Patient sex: F
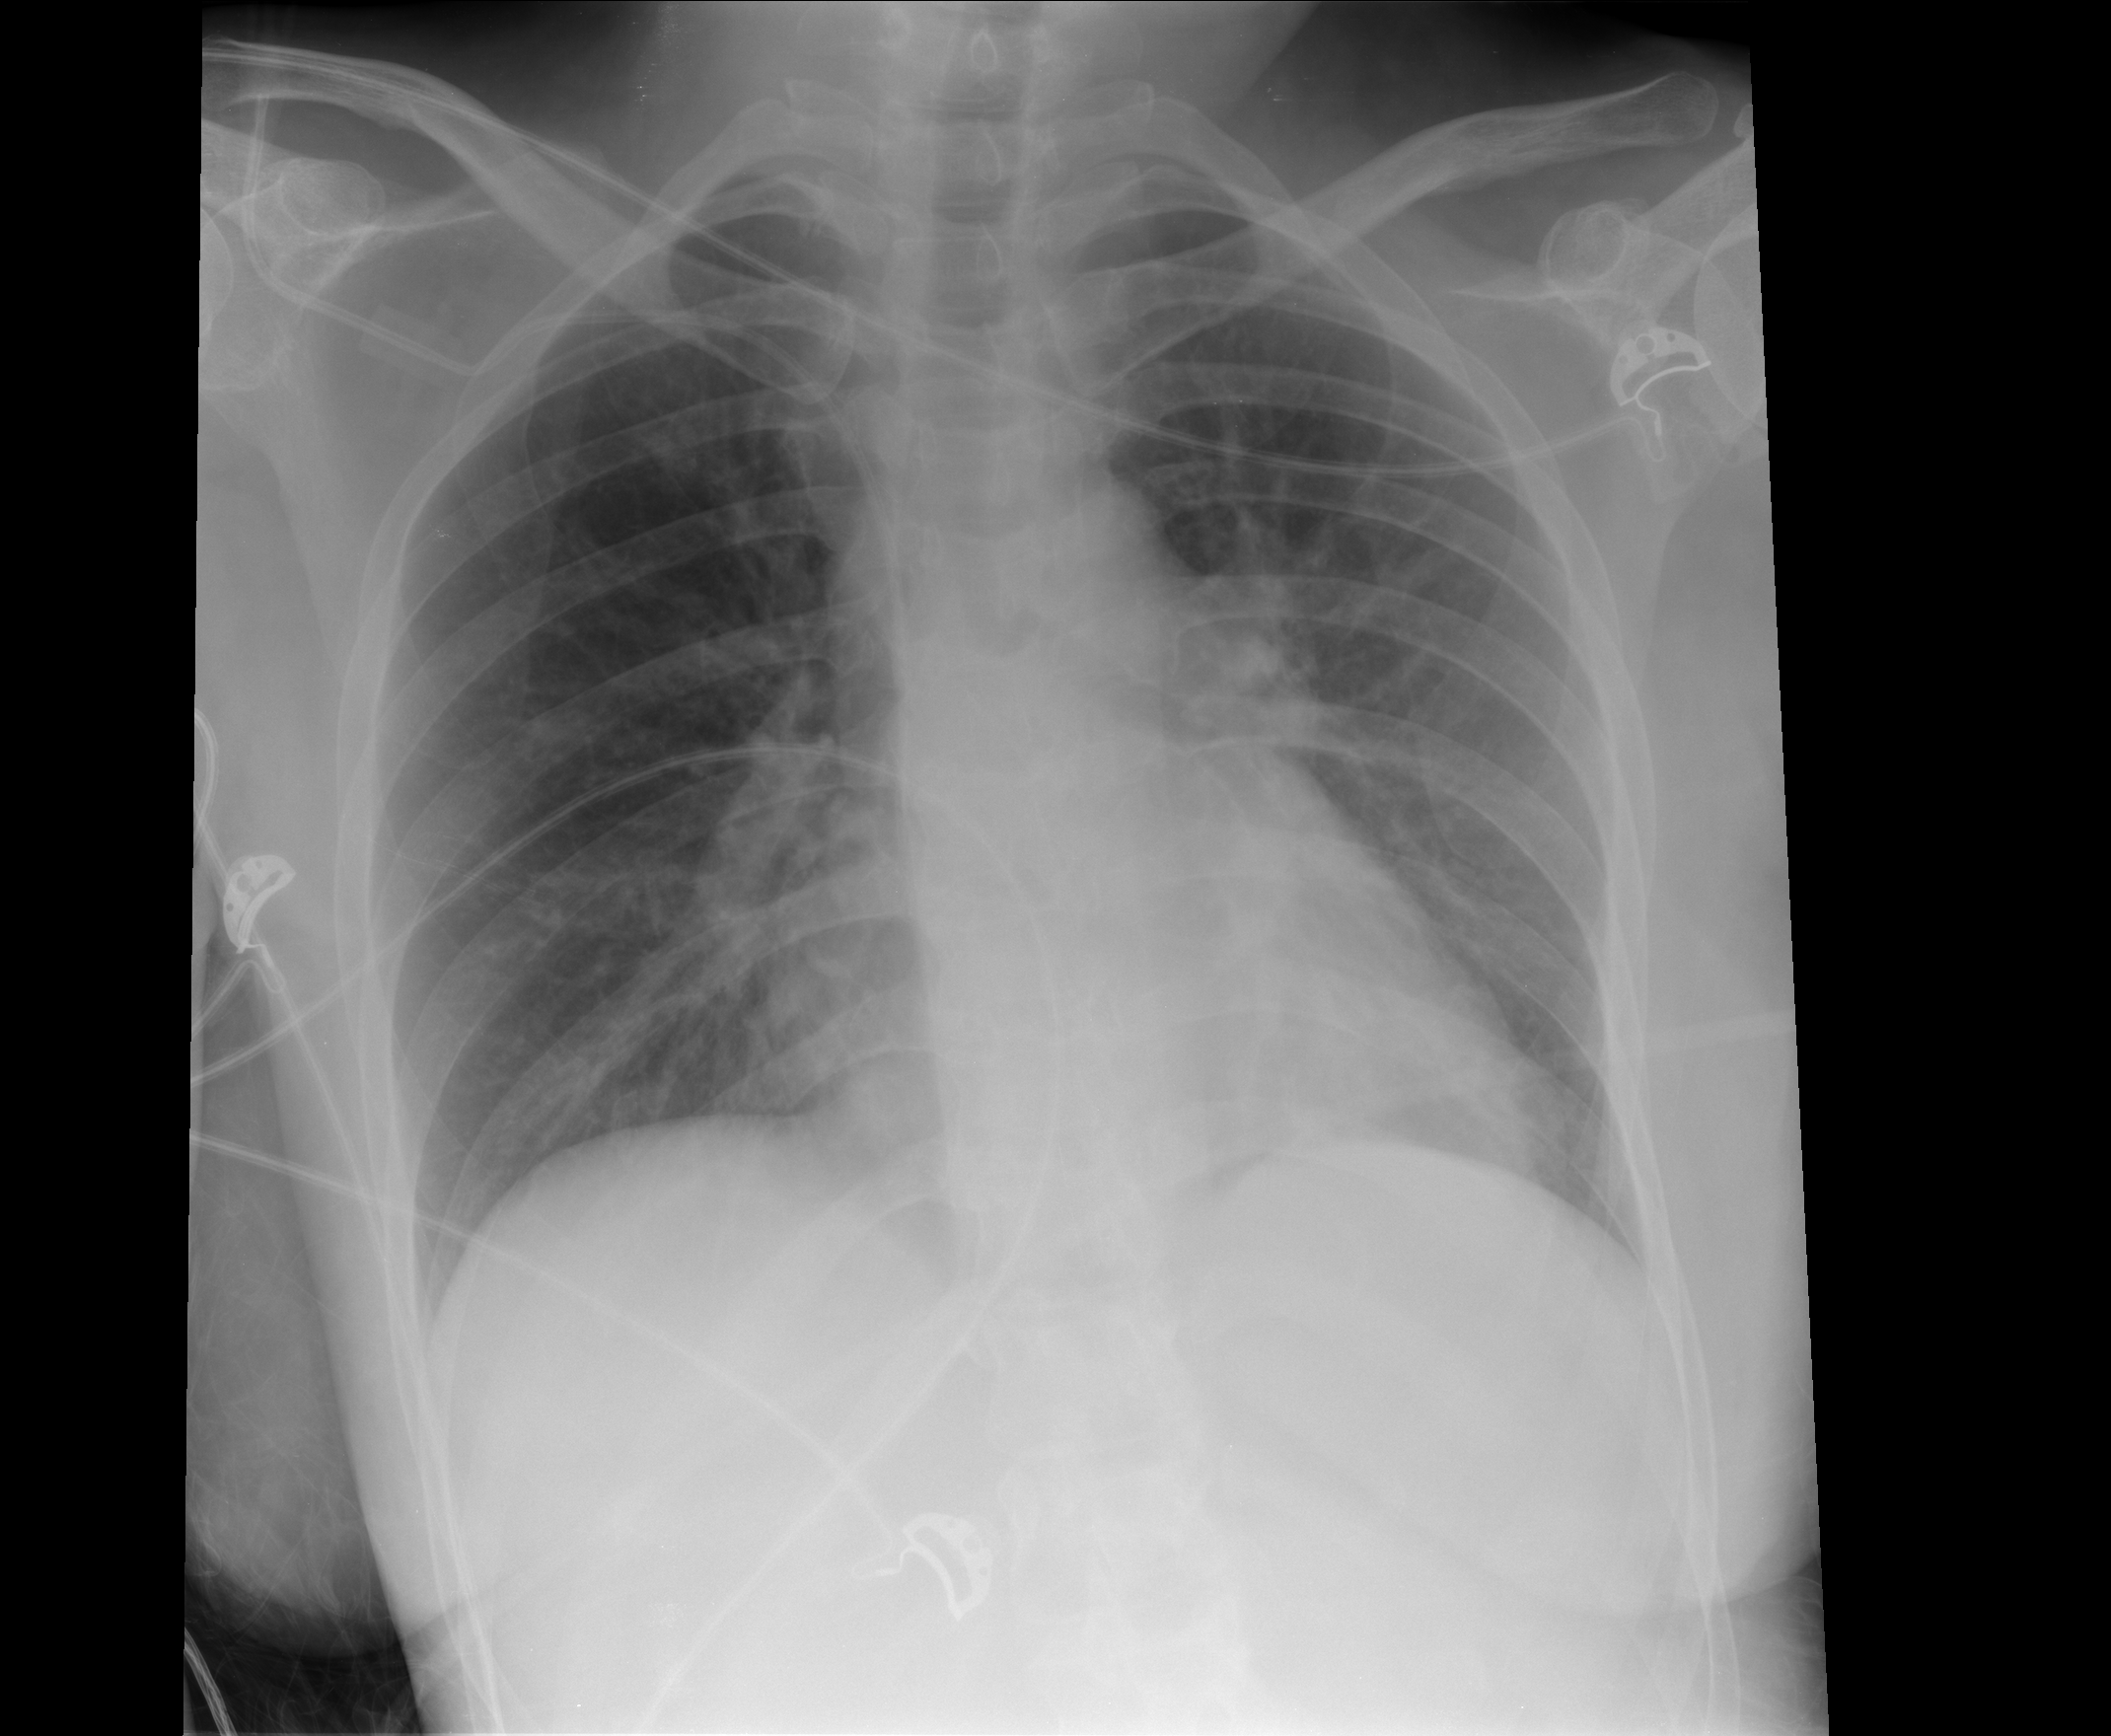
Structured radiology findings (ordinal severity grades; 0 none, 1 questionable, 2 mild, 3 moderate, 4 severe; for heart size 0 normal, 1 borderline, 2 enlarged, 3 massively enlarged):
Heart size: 0
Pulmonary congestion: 0
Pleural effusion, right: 0
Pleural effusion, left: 0
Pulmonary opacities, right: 0
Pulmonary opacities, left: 0
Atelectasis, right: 1
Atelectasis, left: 0